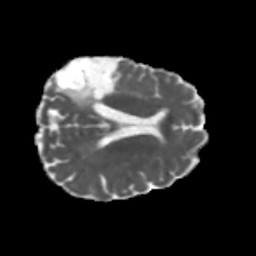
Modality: MD
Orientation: axial
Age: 59
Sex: female
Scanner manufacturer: siemens
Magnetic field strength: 3 T
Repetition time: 5.47 s
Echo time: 0.0854 s